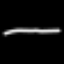
Label: line